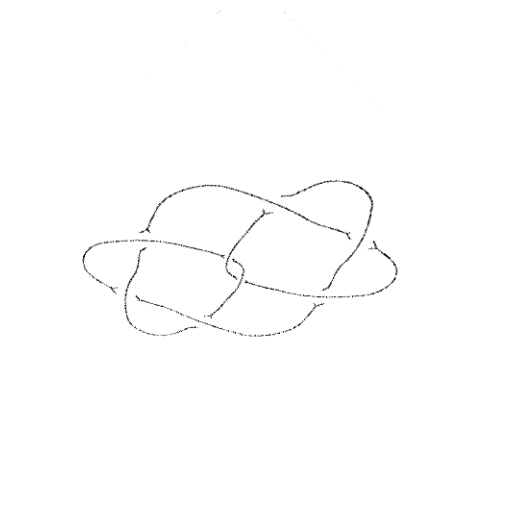
Crossing number: 8